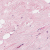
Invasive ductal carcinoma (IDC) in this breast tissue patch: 0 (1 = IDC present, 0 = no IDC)